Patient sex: M
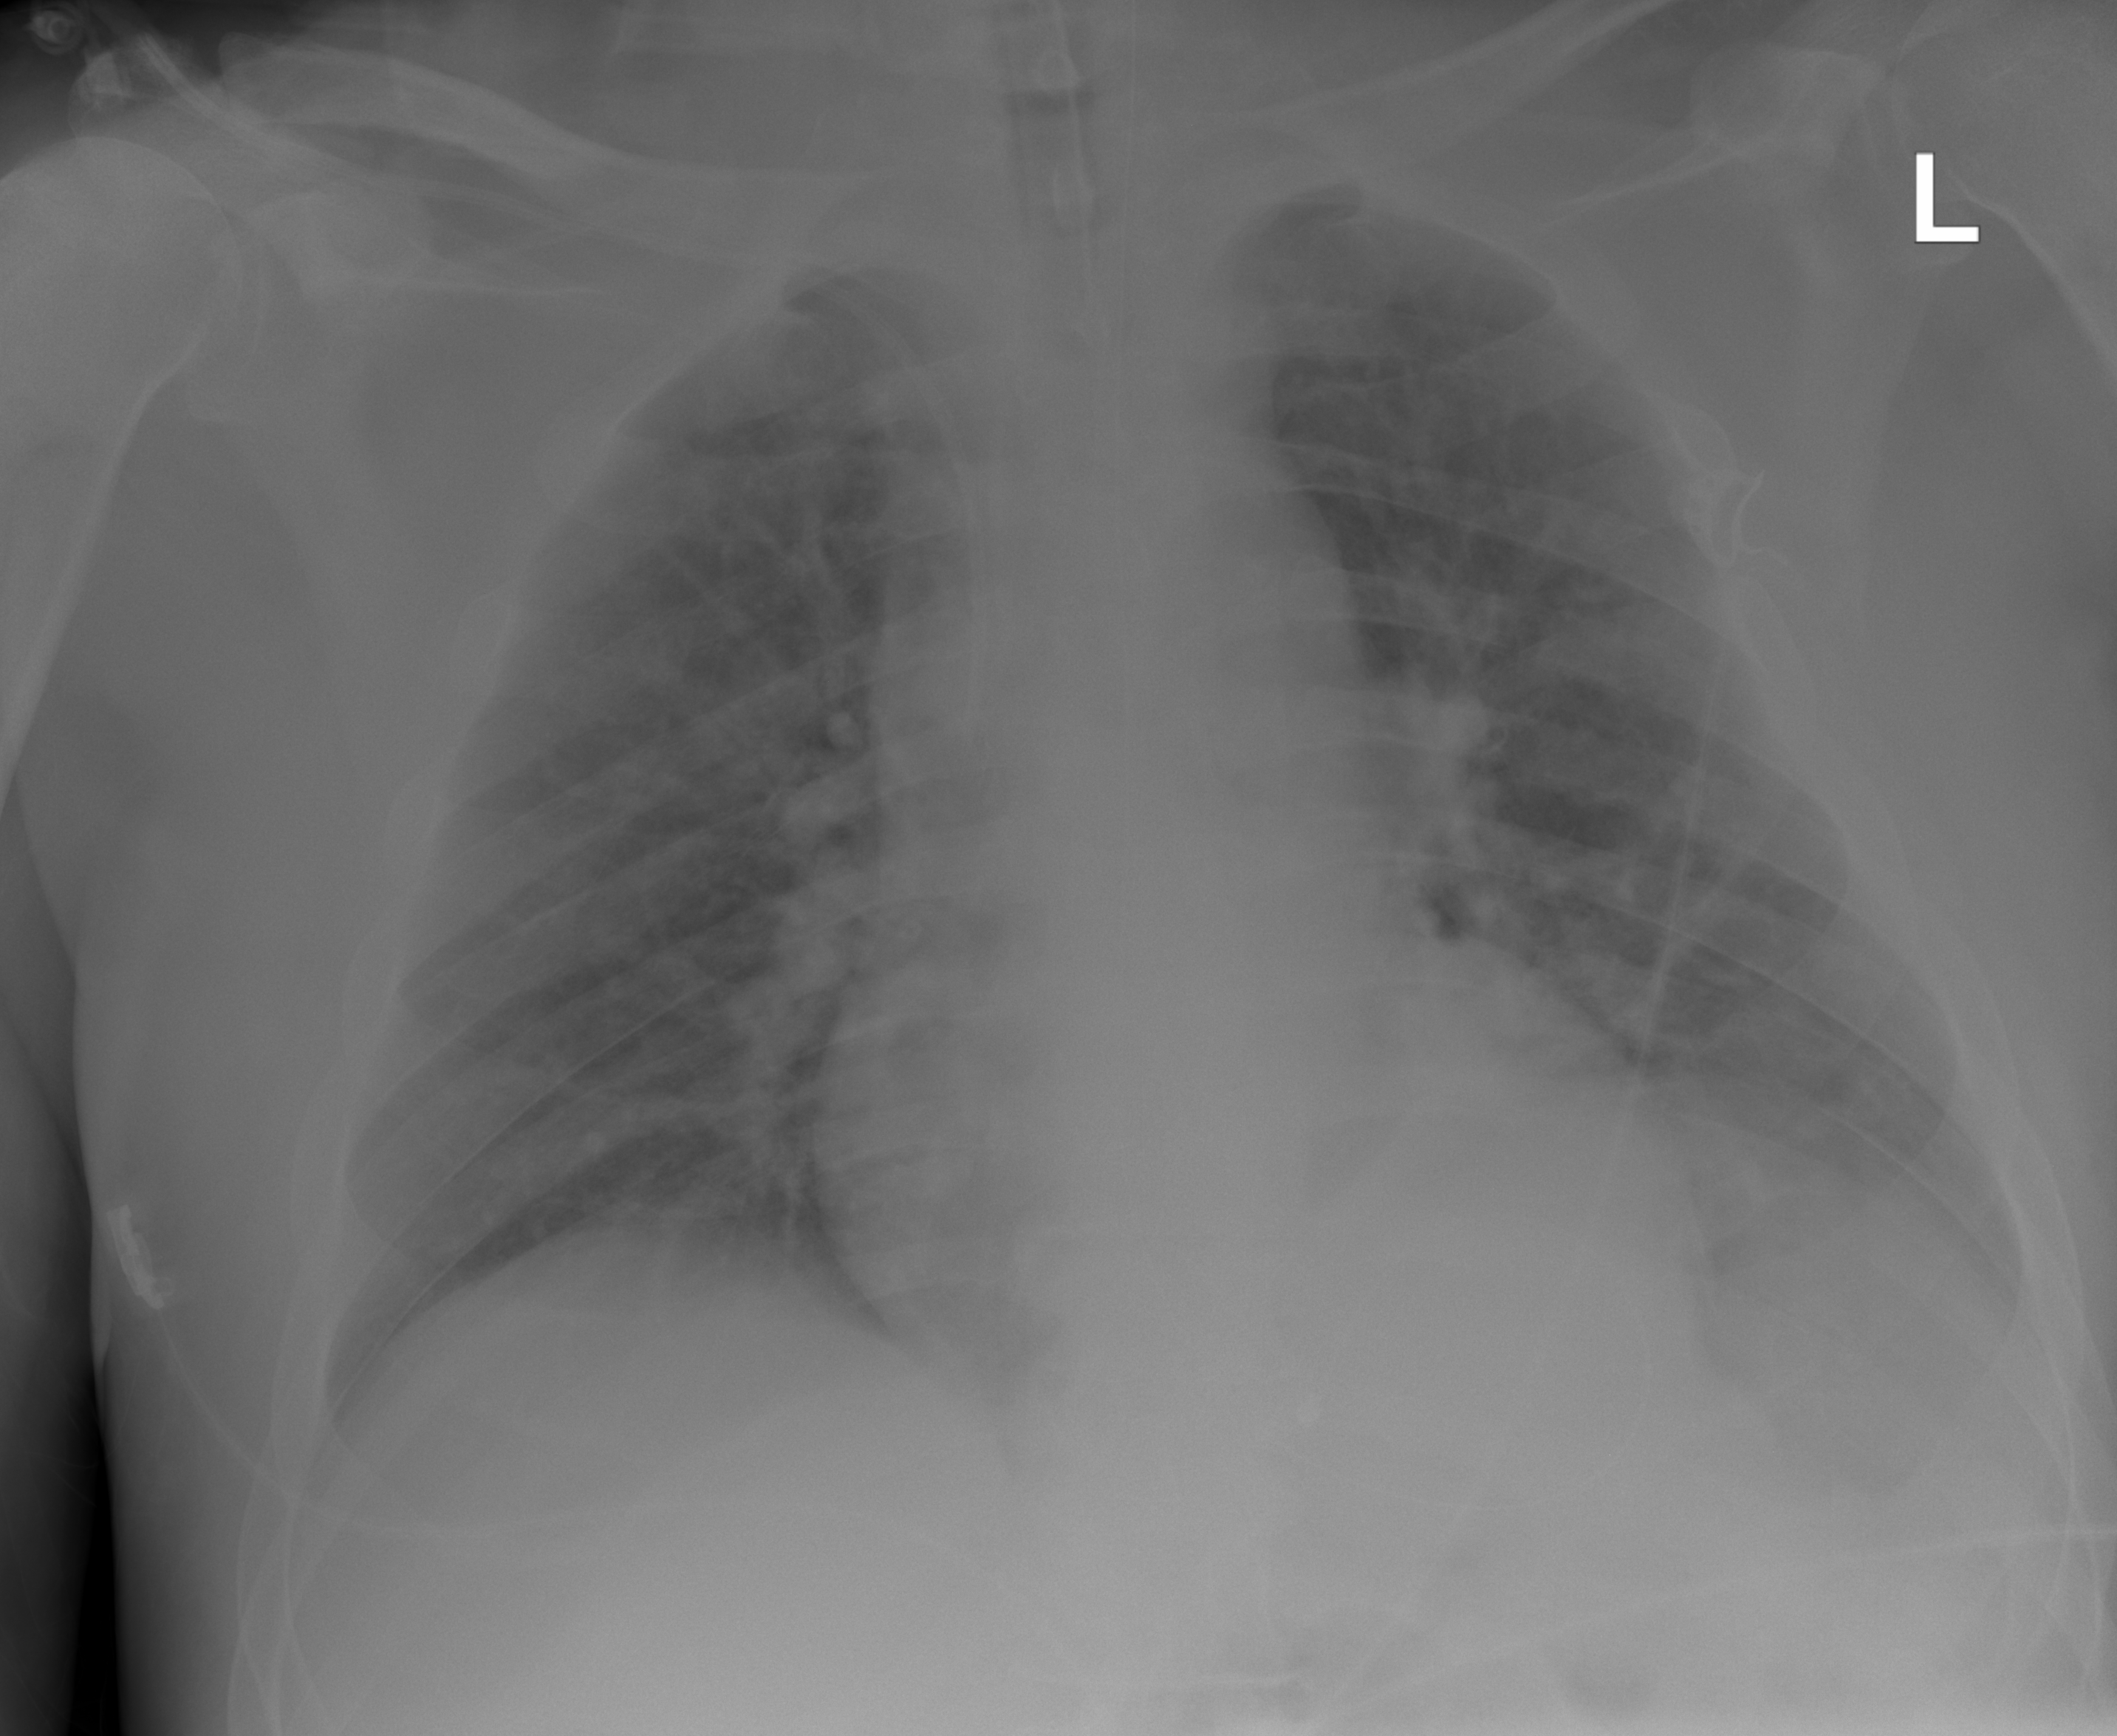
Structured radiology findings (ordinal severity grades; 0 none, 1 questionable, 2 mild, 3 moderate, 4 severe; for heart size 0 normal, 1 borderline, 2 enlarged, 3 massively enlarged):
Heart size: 2
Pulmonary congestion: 2
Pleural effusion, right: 0
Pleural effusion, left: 2
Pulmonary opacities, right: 0
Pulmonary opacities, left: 0
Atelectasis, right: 0
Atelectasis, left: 2